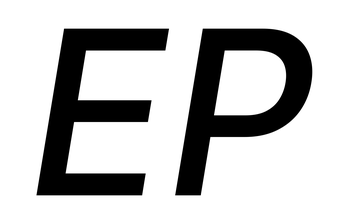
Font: Inter-Italic_Medium_Italic